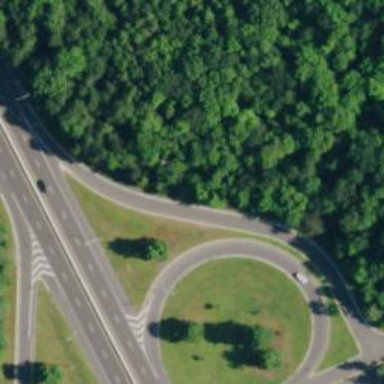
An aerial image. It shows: Trunk link highway with asphalt surface.